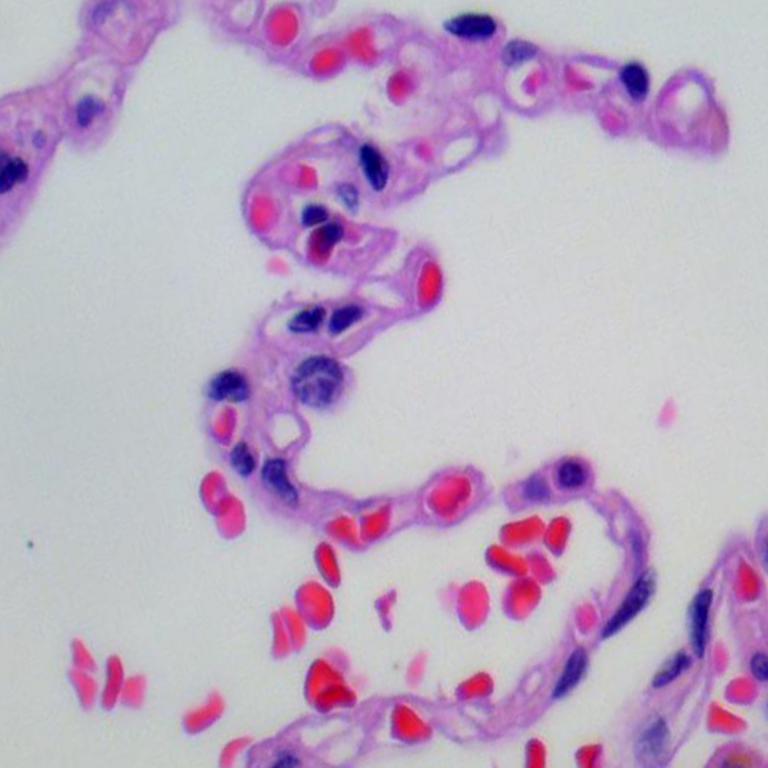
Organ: lung
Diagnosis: benign